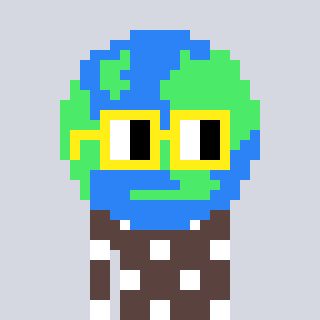
a pixel art character with square yellow glasses, a earth-shaped head and a darkbrown-colored body on a cool background